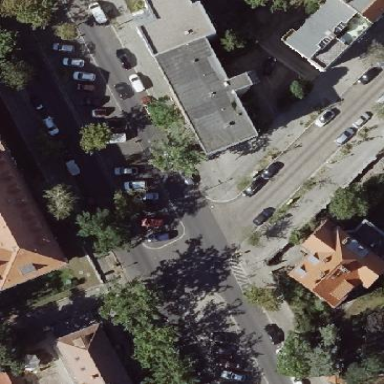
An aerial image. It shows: Street-side parking area with diagonal orientation.